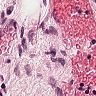
Metastatic tissue present: no